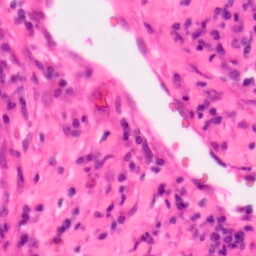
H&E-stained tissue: Colon